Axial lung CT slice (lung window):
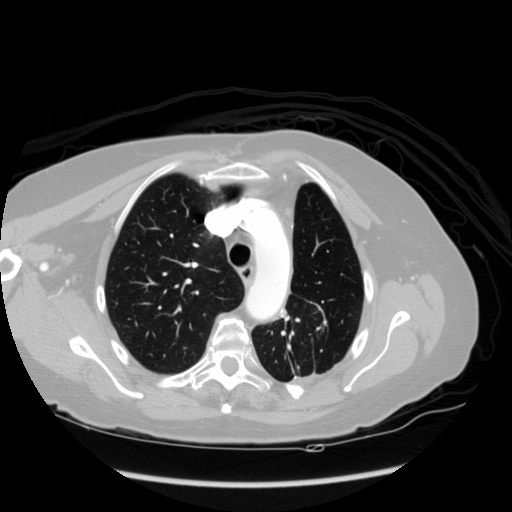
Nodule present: no